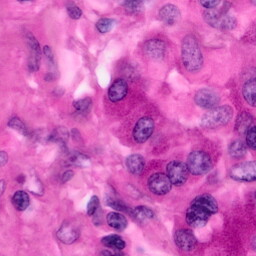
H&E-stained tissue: Pancreatic